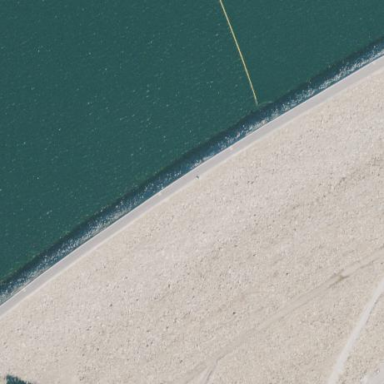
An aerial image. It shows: Dam constructed with rock material along waterway.